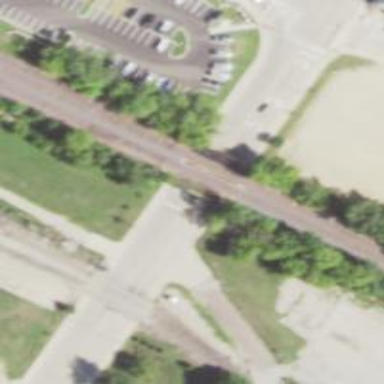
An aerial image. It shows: Railway bridge over siding rail track.